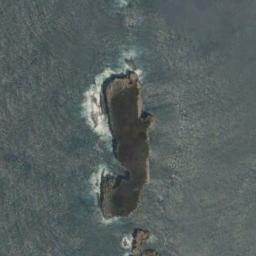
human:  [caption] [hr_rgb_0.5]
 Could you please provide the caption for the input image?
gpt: The land on the island is rough .

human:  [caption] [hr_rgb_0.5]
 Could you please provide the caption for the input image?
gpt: The shape of the island is strange .

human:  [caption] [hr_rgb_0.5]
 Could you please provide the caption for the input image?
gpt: A big stone island and a small island are surrounded by green waters .

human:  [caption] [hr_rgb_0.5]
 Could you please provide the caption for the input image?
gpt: The long brown island is surrounded by blue sea water .

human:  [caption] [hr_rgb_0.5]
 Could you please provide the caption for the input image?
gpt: The brown island is on a blue sea .